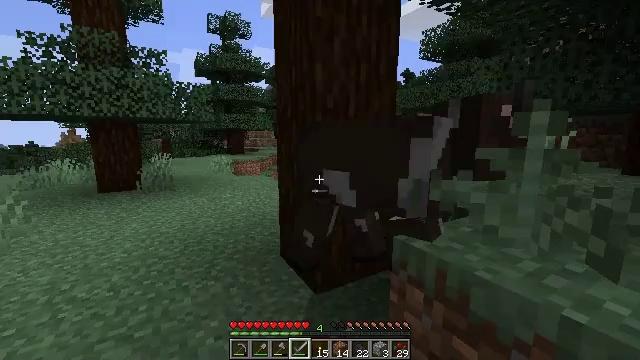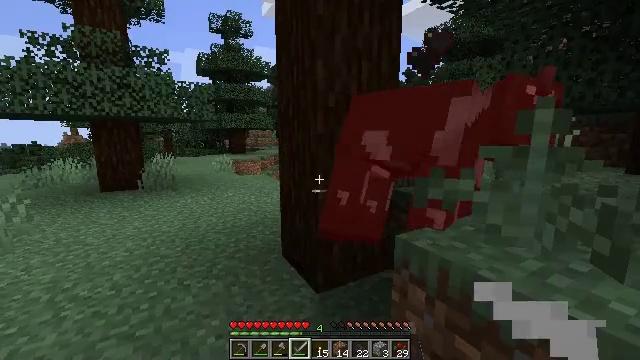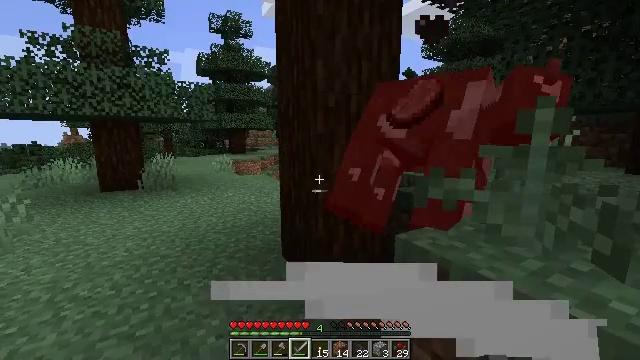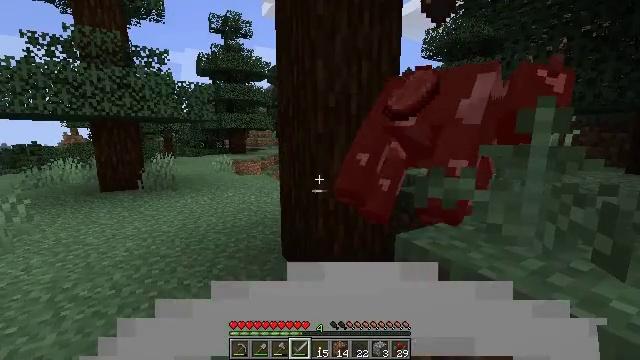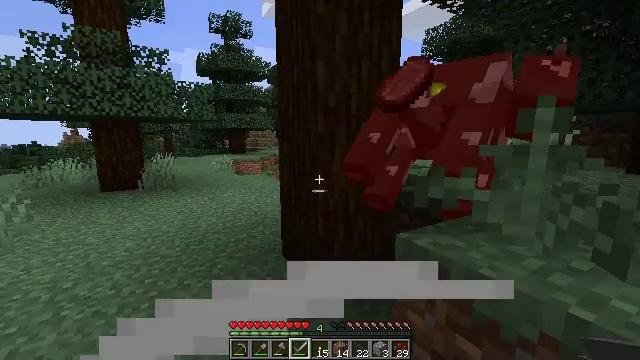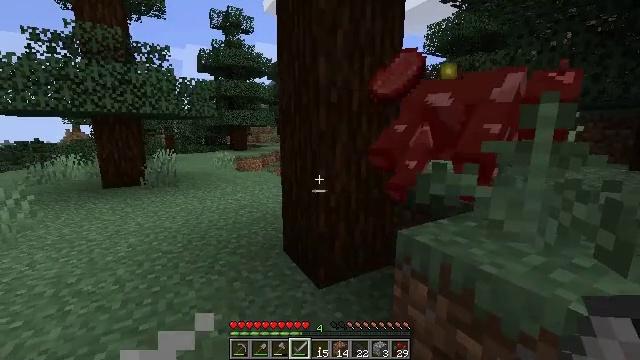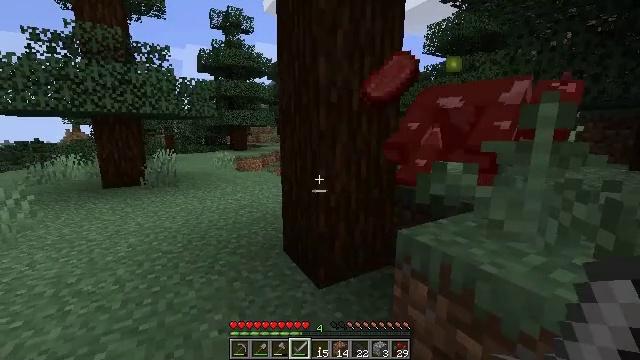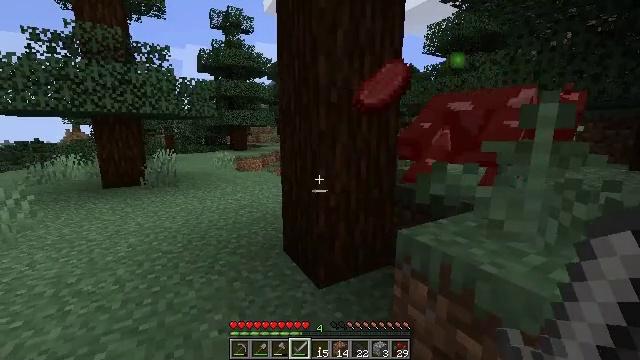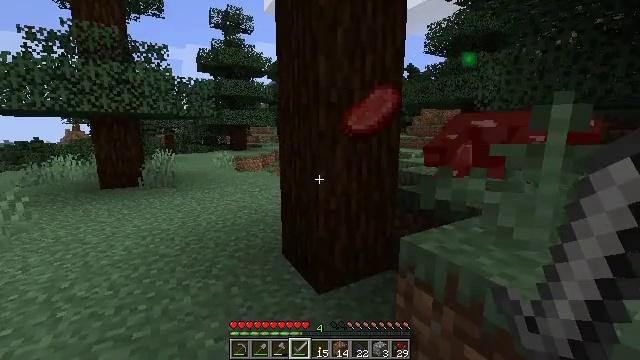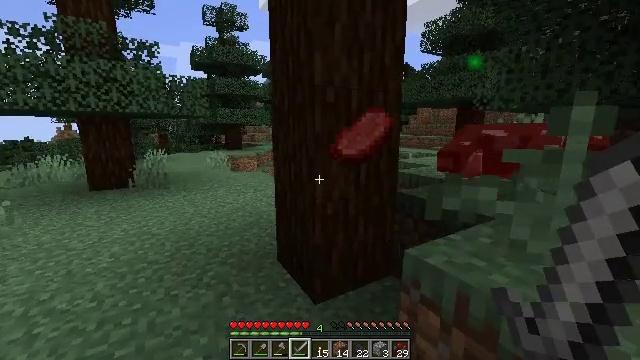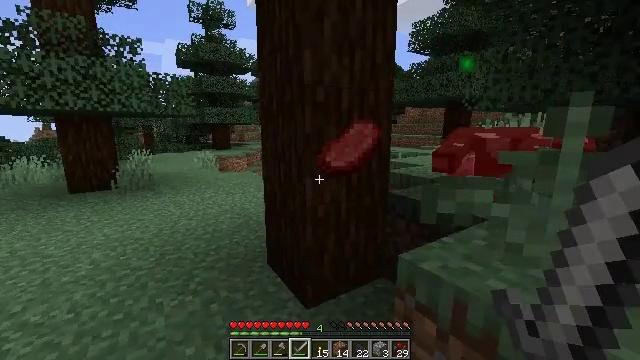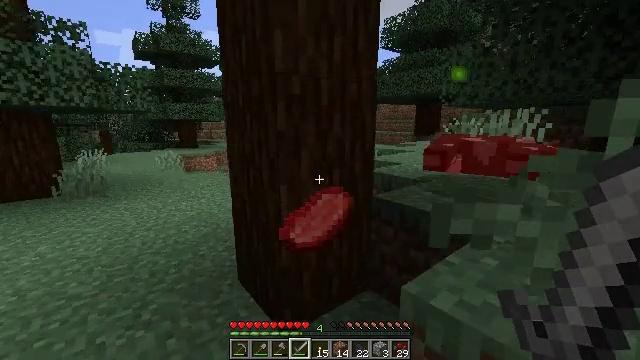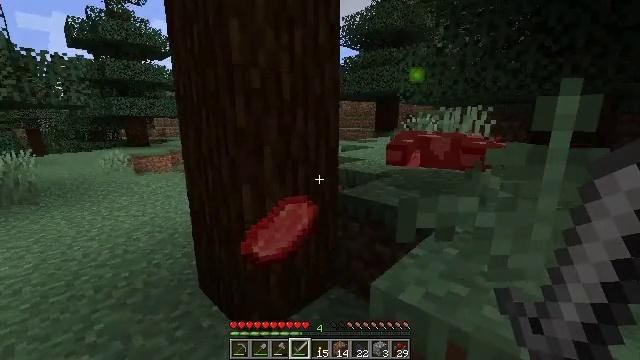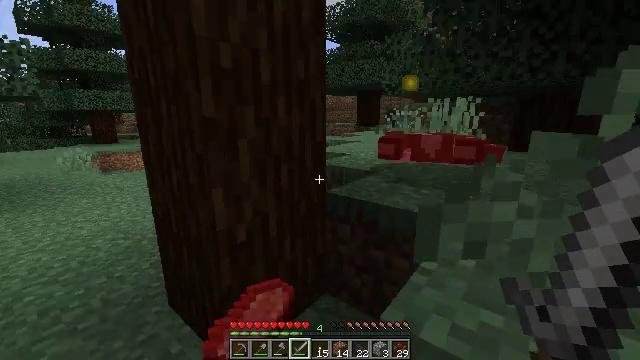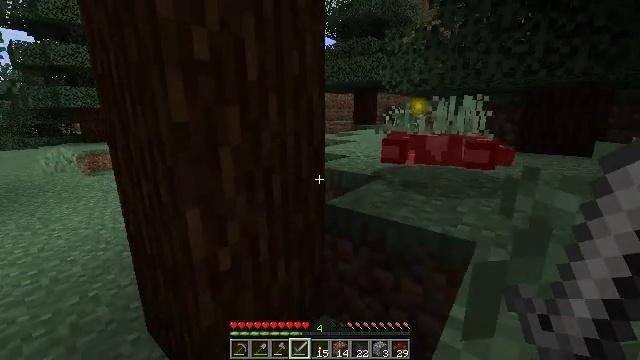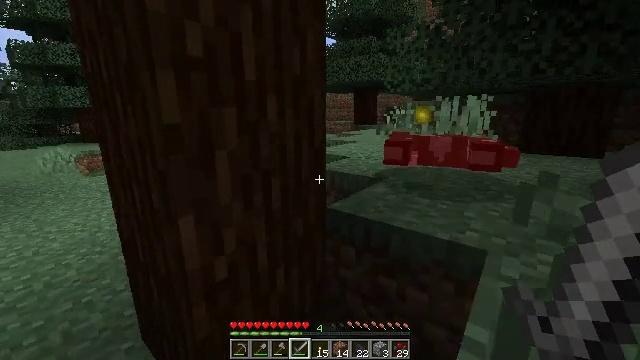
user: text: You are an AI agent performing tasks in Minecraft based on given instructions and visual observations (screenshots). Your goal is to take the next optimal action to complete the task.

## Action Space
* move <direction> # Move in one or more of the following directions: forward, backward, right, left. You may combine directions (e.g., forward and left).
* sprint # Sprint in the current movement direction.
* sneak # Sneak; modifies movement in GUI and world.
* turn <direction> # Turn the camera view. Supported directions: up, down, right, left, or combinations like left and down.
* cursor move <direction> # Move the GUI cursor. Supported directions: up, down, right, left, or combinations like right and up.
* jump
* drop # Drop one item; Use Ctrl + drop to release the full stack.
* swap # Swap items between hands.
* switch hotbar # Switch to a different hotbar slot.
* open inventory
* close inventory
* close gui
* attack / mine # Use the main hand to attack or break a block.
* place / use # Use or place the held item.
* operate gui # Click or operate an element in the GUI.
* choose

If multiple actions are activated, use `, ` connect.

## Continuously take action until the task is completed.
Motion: motion action
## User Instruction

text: Mine spruce leaves from the tree.
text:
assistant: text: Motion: no_op
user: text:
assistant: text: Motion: no_op
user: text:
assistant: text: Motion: no_op
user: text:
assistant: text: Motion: no_op
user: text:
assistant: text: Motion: no_op
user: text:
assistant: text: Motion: no_op
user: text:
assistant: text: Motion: no_op
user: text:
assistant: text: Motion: move forward
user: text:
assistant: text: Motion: move forward
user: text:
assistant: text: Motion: move forward, turn right
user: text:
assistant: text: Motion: move forward, turn right
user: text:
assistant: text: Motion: move forward, turn right
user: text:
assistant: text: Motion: move forward, turn right and down
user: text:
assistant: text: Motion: move forward
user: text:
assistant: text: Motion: move forward
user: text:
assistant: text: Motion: move forward
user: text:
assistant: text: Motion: move forward, turn down
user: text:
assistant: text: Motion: move forward
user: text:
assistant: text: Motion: move forward, turn left
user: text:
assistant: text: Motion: move forward, turn left and down
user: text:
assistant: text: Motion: move forward, turn left
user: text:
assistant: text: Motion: move forward and move left, turn left
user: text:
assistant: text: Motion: move forward and move left, turn left
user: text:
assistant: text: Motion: move forward and move left, turn left
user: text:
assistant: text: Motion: move forward and move left, turn up
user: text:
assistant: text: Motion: move forward and move left, turn right
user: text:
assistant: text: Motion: move forward and move left
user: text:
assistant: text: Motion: move forward
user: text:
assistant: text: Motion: move forward
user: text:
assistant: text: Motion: move forward, turn right